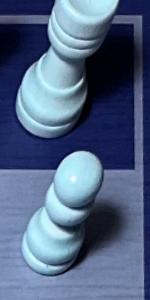
Label: Pawn_White